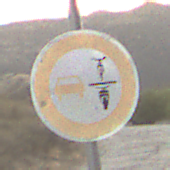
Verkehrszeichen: VerbotUeberholenEinspurigeFahrzeuge
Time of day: SunriseSunset
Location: Outdoor (RoadRail)
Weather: PartlyCloudy
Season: NotSpecified
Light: Natural